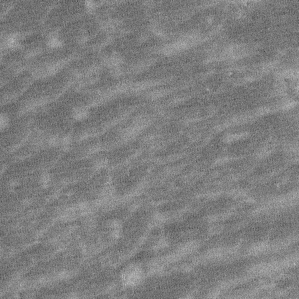
Label: frost